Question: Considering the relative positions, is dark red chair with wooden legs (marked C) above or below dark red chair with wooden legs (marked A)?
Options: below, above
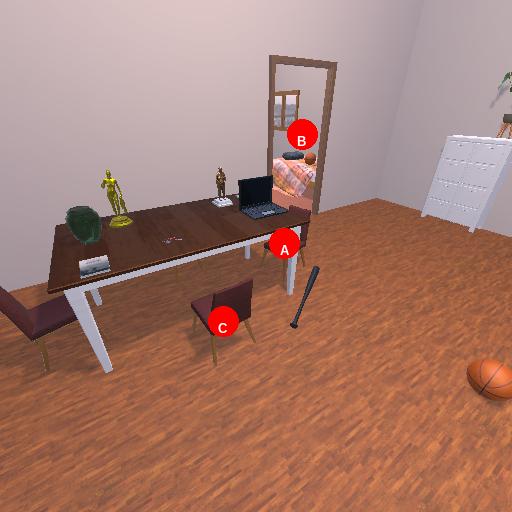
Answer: below